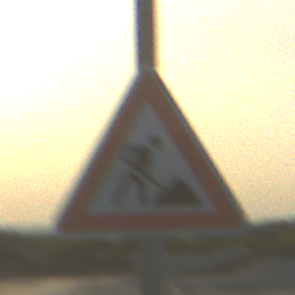
Verkehrszeichen: Arbeitsstelle
Umgebung: Outdoor, Beach
Tageszeit: SunriseSunset
Wetter: Clear
Licht: Natural
Jahreszeit: NotSpecified
Kontrast: HighContrast